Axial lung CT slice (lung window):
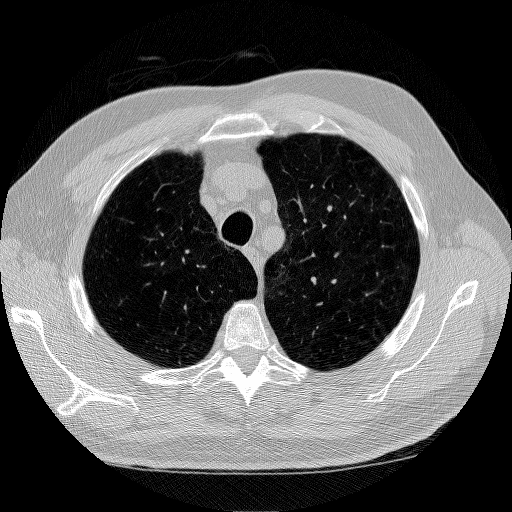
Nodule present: no